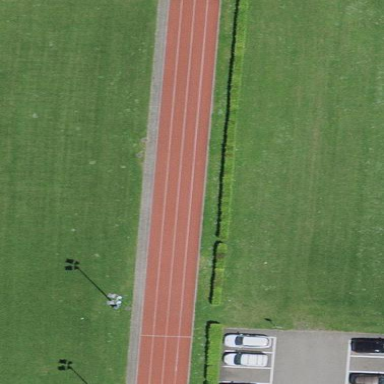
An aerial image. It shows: Track located within leisure land area.